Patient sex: F
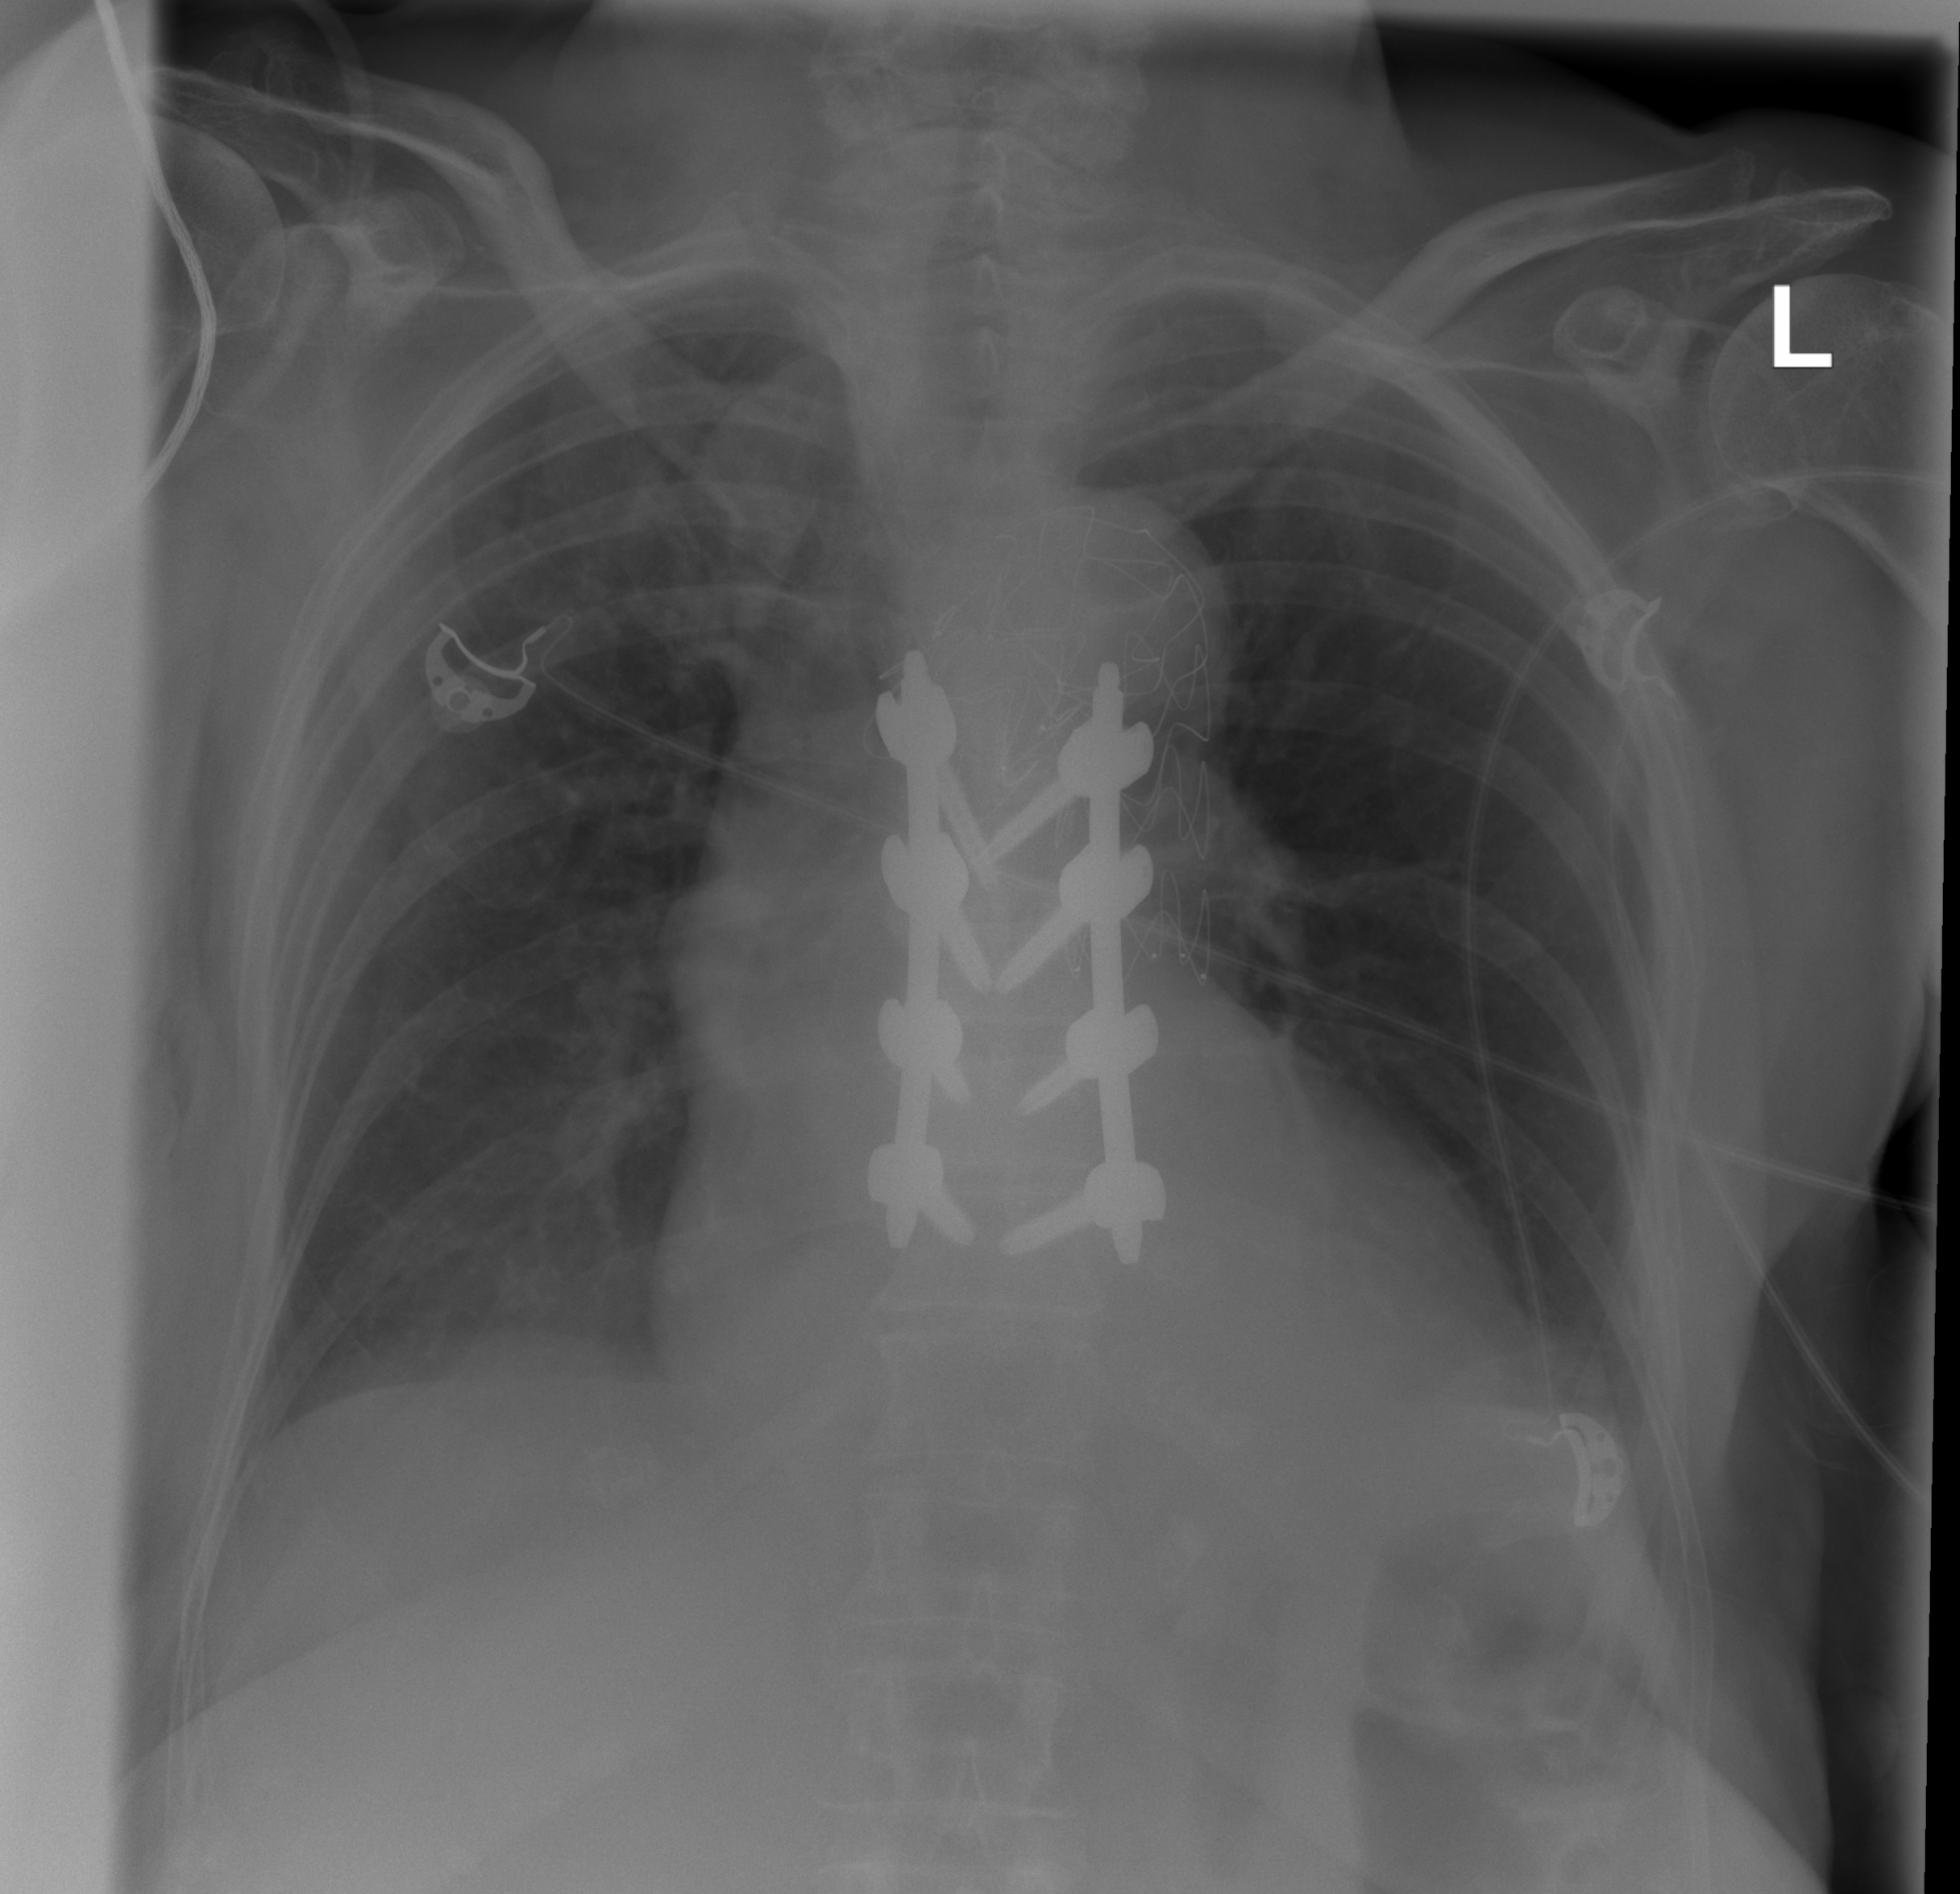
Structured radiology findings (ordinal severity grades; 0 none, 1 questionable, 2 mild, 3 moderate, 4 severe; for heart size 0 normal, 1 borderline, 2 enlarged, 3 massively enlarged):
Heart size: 0
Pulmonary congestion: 0
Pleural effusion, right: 1
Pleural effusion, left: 1
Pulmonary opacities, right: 0
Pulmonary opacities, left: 0
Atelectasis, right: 2
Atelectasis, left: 2